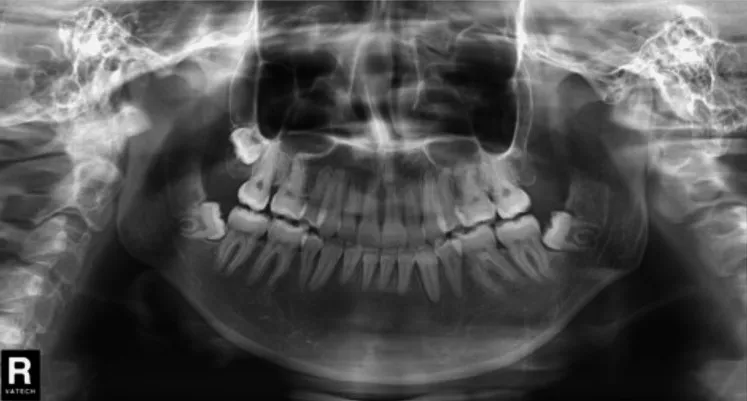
Final panoramic view.
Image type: radiology (x_ray)